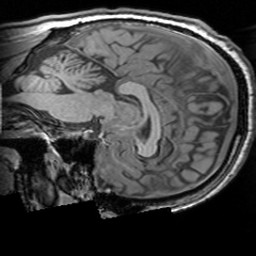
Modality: T1w
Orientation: sagittal
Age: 31
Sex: male
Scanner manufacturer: siemens
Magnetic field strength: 3 T
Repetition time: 1.63 s
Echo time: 0.00311 s